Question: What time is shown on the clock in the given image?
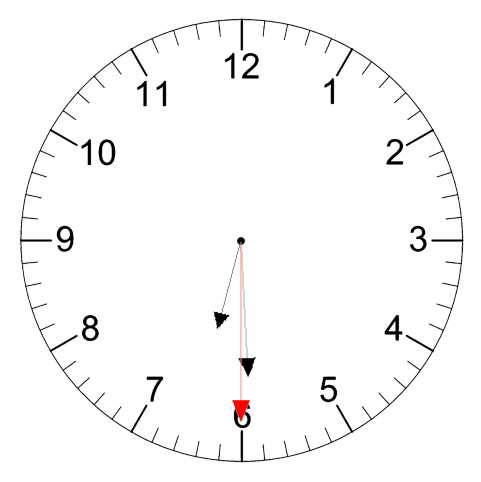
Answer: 06:29:30